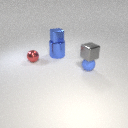
small blue rubber sphere below small gray metal cube